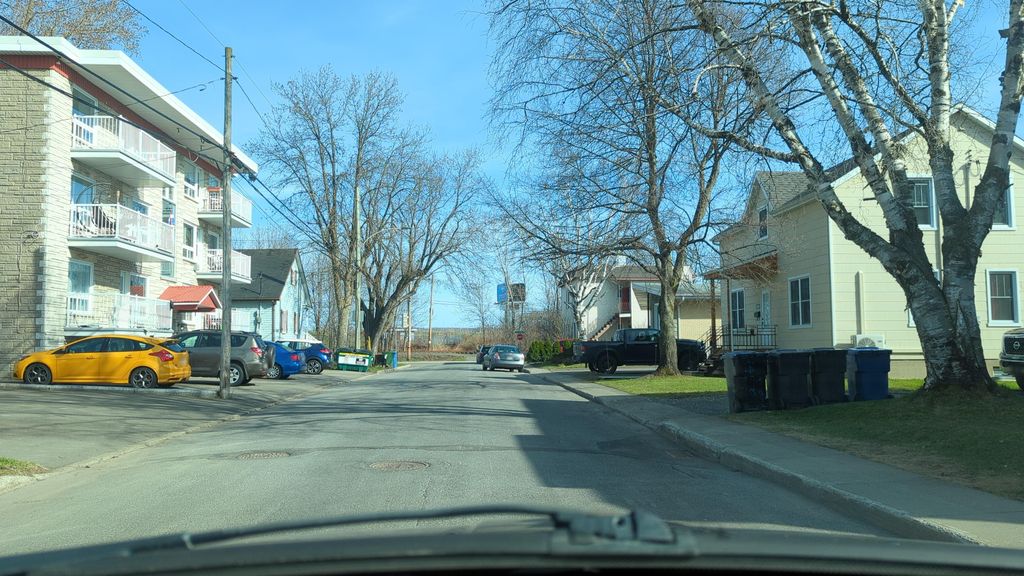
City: quebec_city